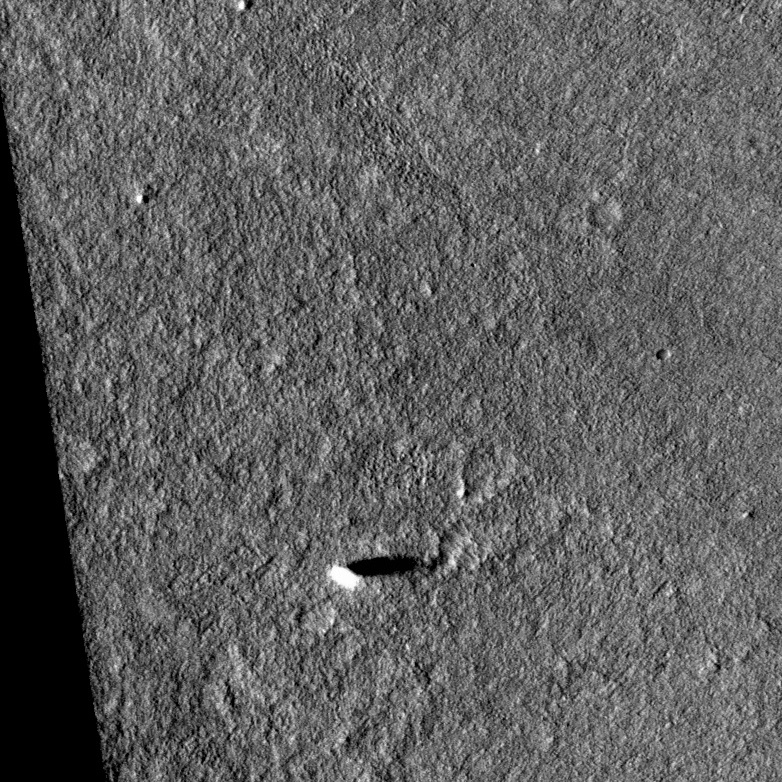
Label: dustdevil